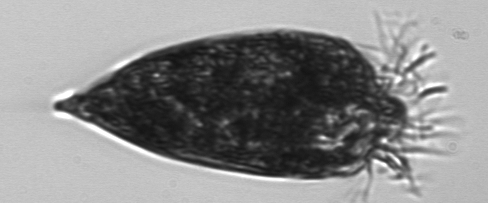
Label: Strombidium_tintinnodes